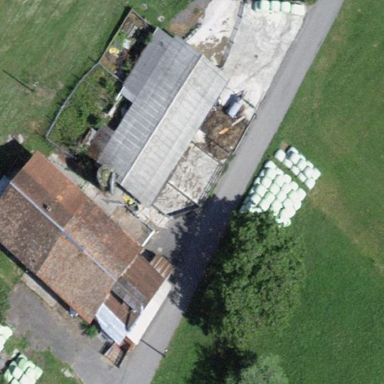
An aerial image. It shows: Farmyard area.